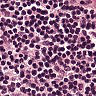
Metastatic tissue present: no